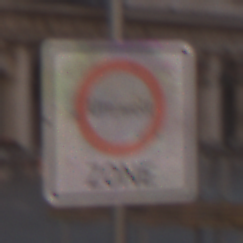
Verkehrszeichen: BeginnUmweltzone
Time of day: SunriseSunset
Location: Outdoor (Urban)
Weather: Clear
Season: NotSpecified
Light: Natural